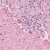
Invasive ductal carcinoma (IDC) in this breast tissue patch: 1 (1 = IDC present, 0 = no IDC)